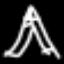
Label: The Eiffel Tower